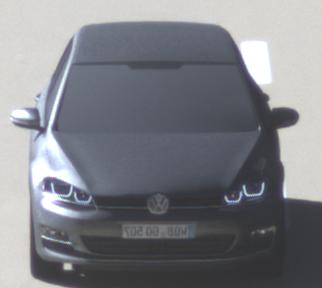
Make: VW
Model: Golf 1.2 TSI BMT
Detailed model: Golf (VII)
Model produced from: 2012/11
Model produced until: 2014/05
Doors: 3
Color: gray
Road condition: dry road
Daytime: morning or afternoon
Contrast: high contrast